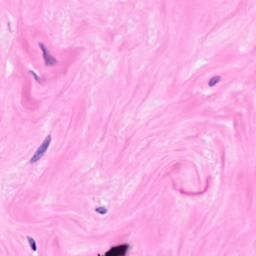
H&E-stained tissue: Breast